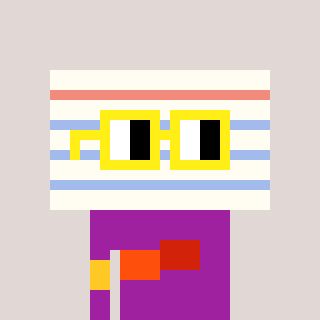
a pixel art character with square yellow glasses, a empty notebook page-shaped head and a magenta-colored body on a warm background